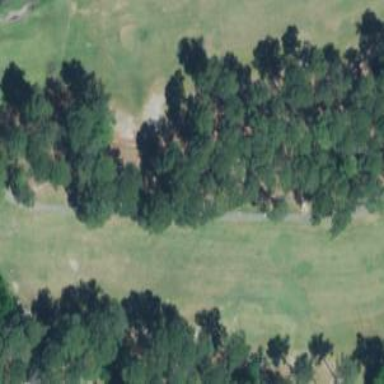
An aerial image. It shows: Golf fairway surrounded by grass.